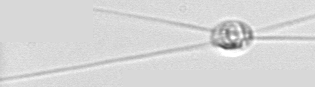
Label: Chaetoceros_danicus